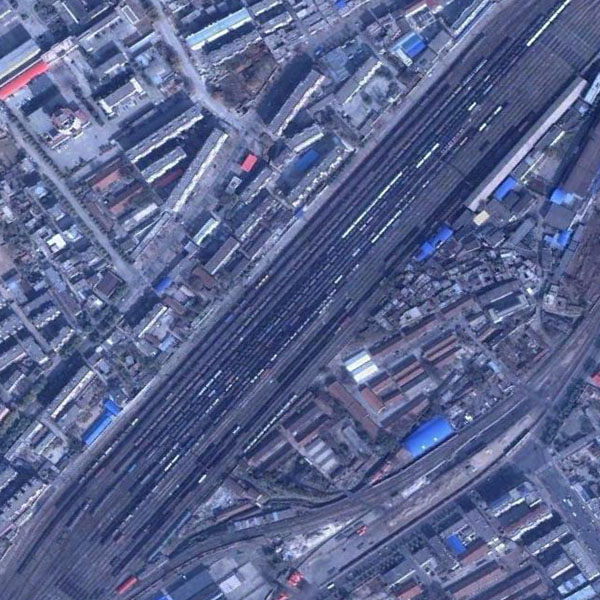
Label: railwayStation